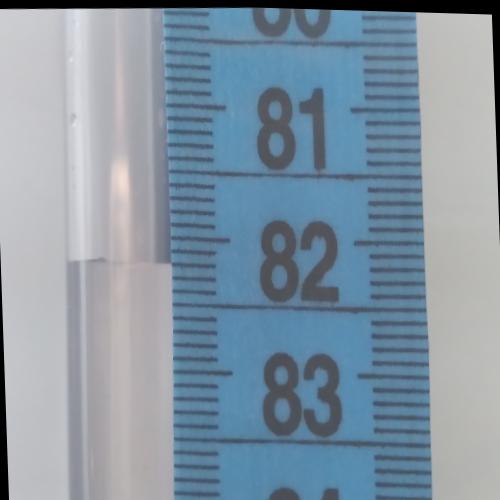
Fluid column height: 82.2 cm